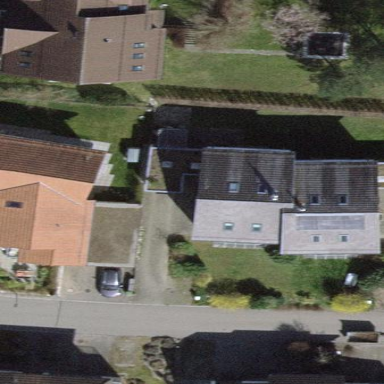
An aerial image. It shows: Building with flat roof.